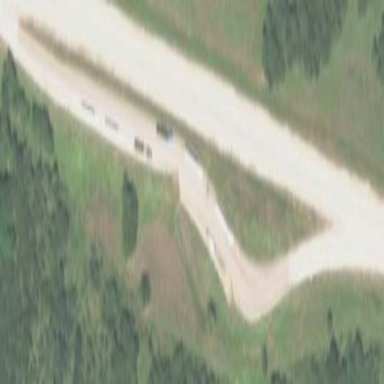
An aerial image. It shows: Rest area along the road.